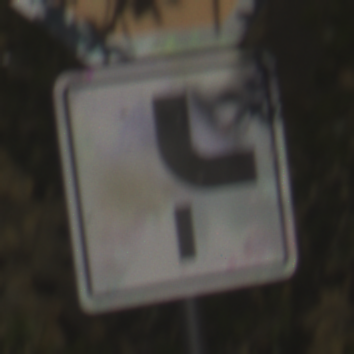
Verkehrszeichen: VerlaufVorfahrtsstrasse10
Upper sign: Stop
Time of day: MorningAfternoon
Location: Outdoor (RoadRail)
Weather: PartlyCloudy
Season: NotSpecified
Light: Natural